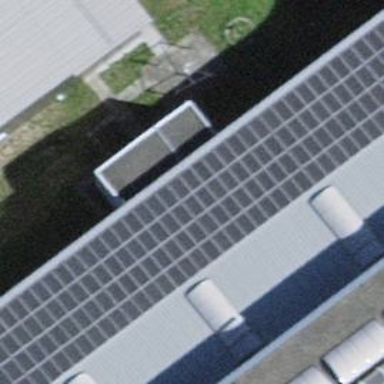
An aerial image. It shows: Solar photovoltaic panel generator.